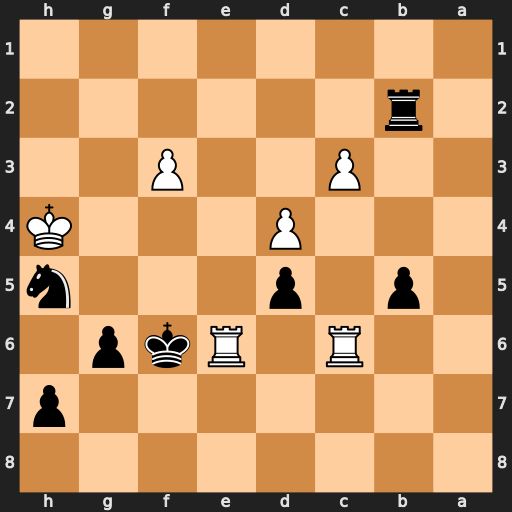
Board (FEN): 8/7p/2R1Rkp1/1p1p3n/3P3K/2P2P2/1r6/8
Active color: b
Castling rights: -
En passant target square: -
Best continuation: Kf5 Re5+ Kf4 Kh3 Kxf3 Rxh5 gxh5